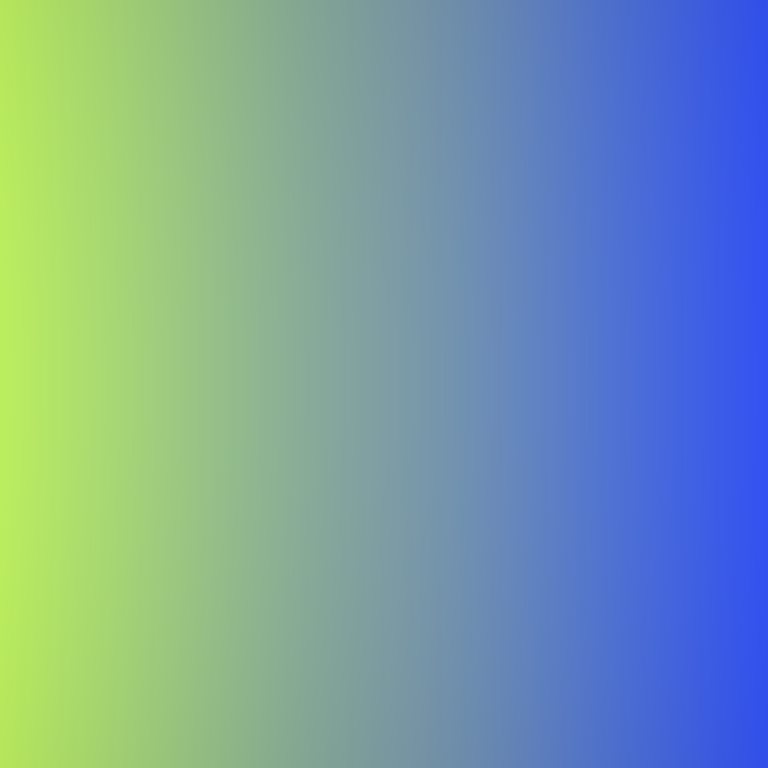
Abstract light effect, smooth gradient from soft yellow to deep blue, calm atmosphere, diffuse light, no room, no furniture, no objects.